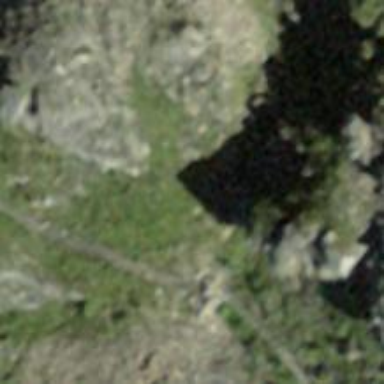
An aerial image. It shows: Natural cliff.